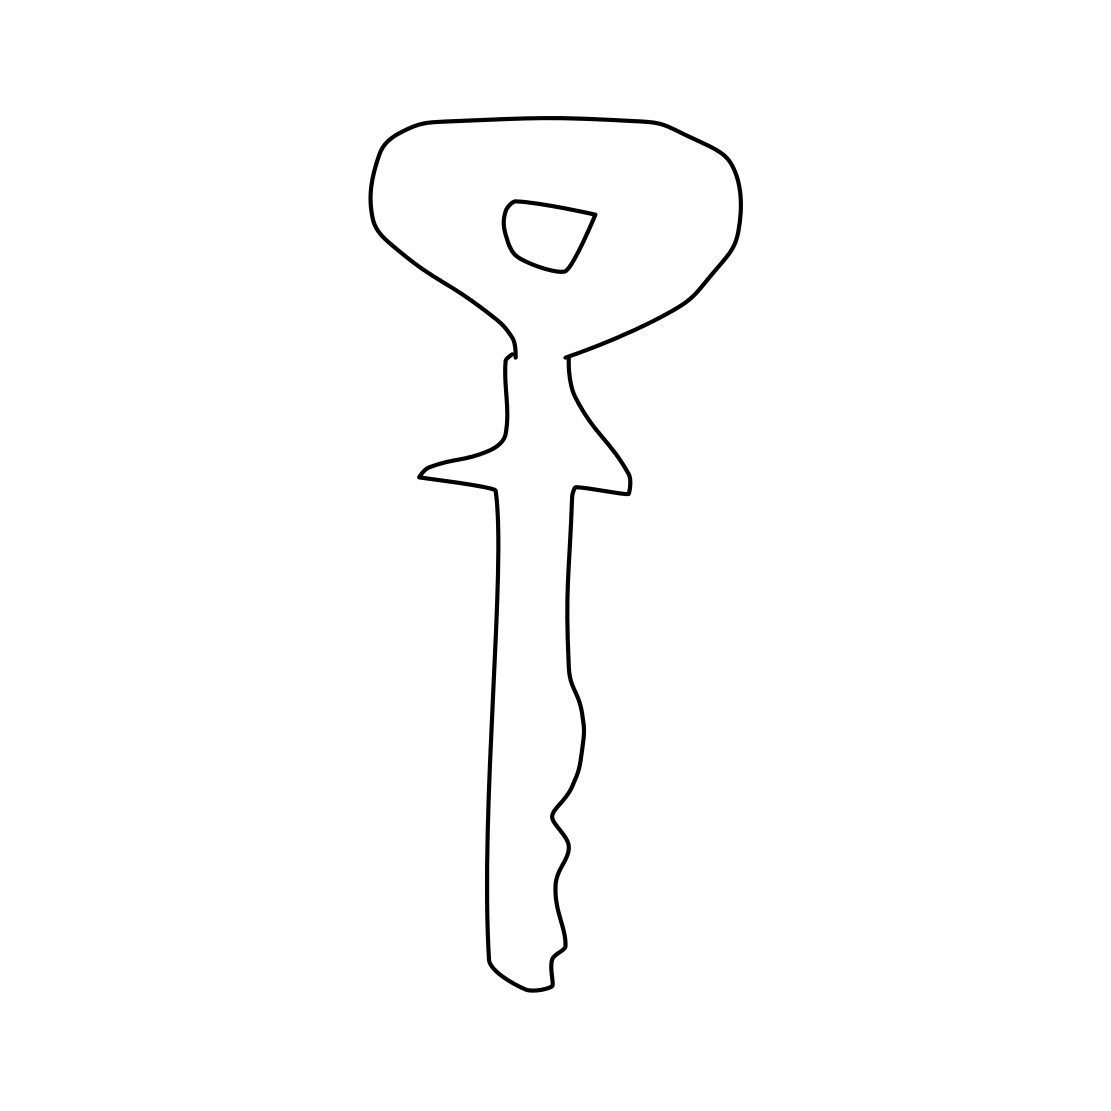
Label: key